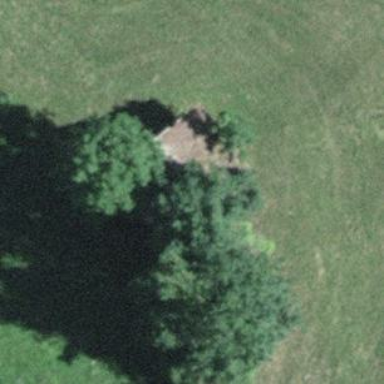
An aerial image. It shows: Rural barn.